高一 · 计数
某教研机构随机抽取某校 20 个班级, 调查各班关注汉字听写大赛的学生人数,

根据所得数据的茎叶图, 以组距为 5 将数据分组成 $[0,5),[5,10),[10,15)$,

$[15,20),[20,25),[25,30),[30,35),[35,40]$ 时, 所作的频率分布直方图如图所示，则原始茎叶图可能是（）

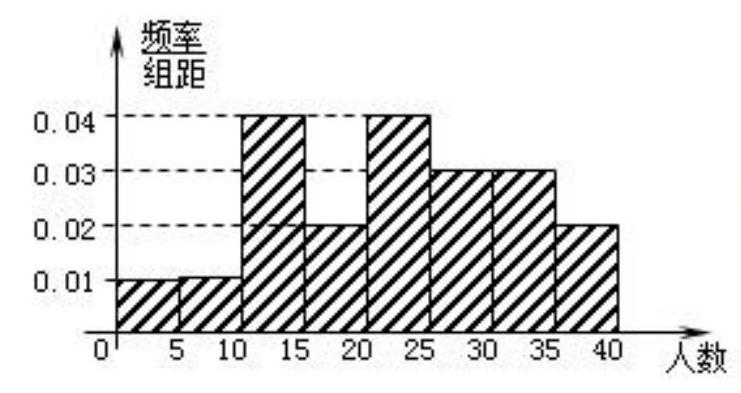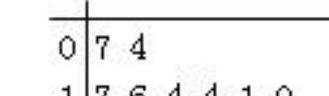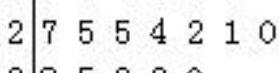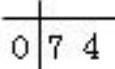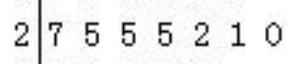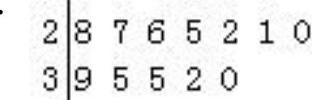
A. 17664410

$3 \mid 95320$

C. 17744440

3) 956320
   076
   B. 177654440

54210

$\begin{array}{llllll}3 & 9 & 5 & 3 & 2 & 0\end{array}$

| 0 | 74 |
| :--- | :--- | :--- |

D. 1764440

答案: A
解析: 由频率分布直方图可知: 第一组的频数为 $20 \times